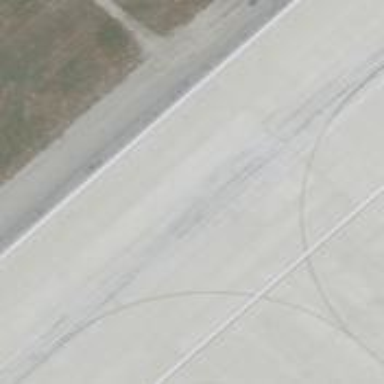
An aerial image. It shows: Asphalt runway at the airport.